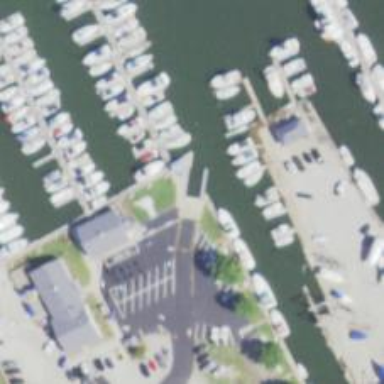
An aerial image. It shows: Slipway on leisure land.